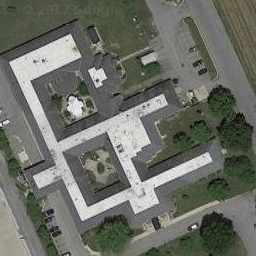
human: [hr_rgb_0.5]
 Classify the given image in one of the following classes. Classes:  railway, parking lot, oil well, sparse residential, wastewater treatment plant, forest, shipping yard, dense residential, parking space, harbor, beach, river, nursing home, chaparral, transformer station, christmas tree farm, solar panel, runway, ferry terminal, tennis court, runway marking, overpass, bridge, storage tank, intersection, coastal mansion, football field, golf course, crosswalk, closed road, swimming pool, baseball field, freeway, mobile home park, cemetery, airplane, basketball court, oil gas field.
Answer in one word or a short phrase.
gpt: nursing home